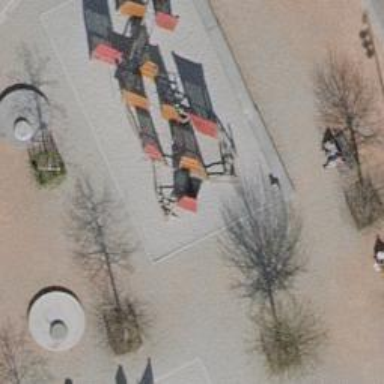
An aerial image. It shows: Playground area for leisure land.